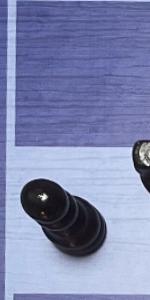
Label: Pawn_Black